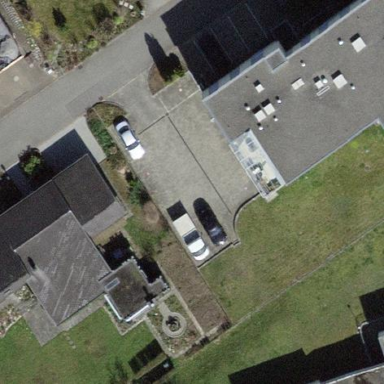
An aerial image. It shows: Flat-roofed building.